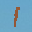
Label: 1